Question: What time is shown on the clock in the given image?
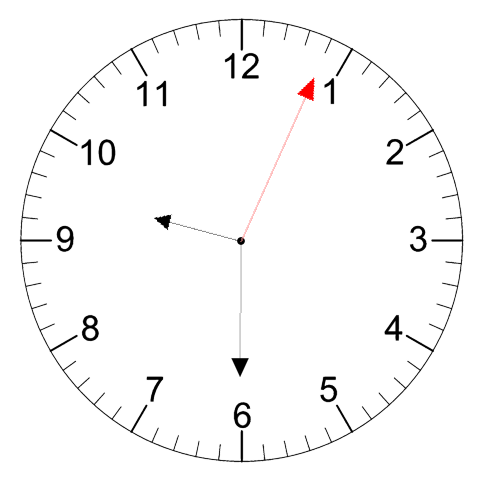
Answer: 09:30:04